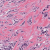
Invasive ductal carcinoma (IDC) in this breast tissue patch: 1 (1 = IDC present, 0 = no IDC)